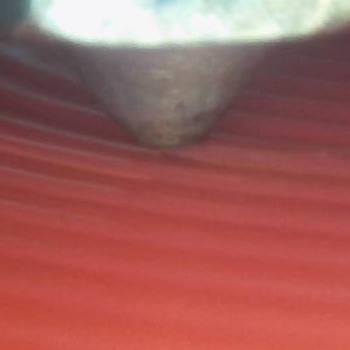
Flow rate: 89%